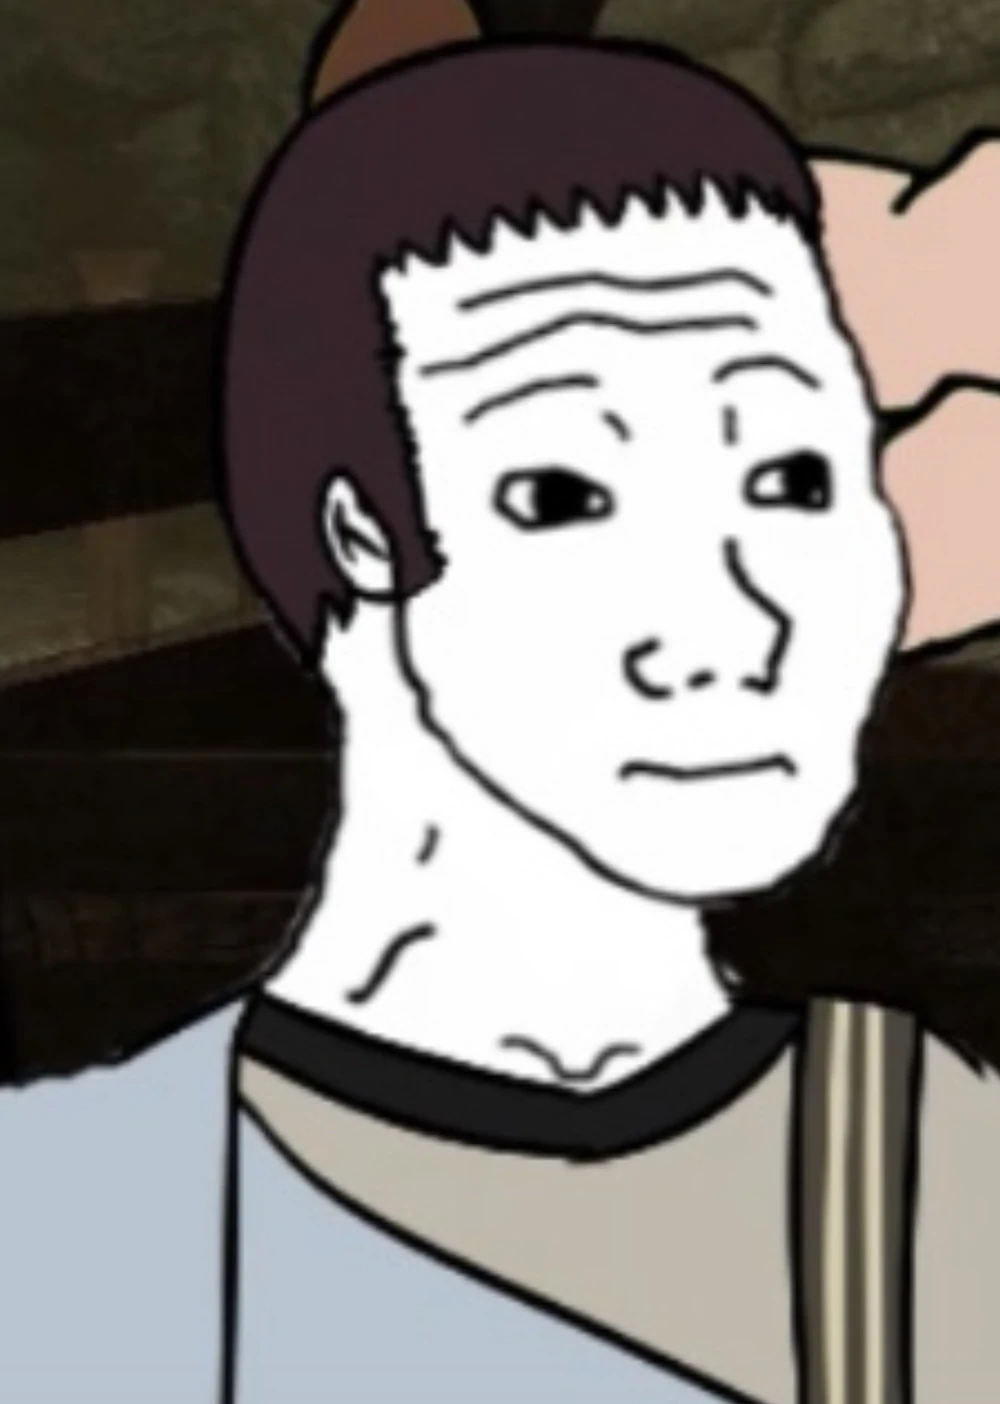
Label: 5_Wojak_with_Background